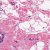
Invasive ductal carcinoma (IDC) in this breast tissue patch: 0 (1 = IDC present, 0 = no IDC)